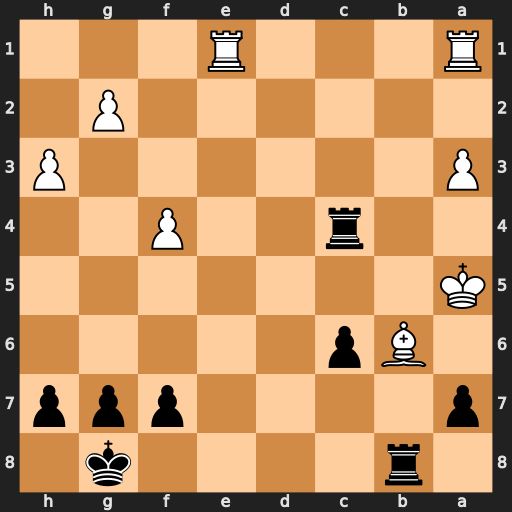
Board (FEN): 1r4k1/p4ppp/1Bp5/K7/2r2P2/P6P/6P1/R3R3
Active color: b
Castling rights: -
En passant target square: -
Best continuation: axb6+ Ka6 Ra4#